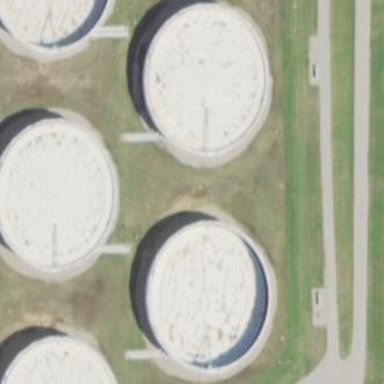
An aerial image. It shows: Storage tank which is man-made and housed in building.